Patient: sex M, age 29
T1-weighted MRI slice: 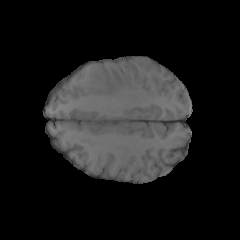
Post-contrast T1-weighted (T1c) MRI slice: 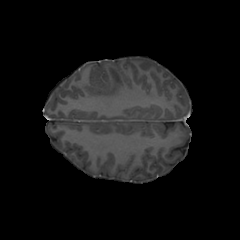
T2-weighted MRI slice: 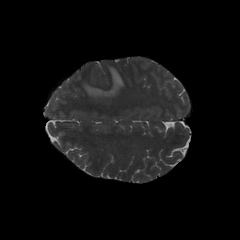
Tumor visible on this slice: yes
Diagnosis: Glioblastoma, IDH-wildtype
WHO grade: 4